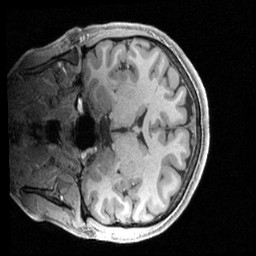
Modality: T1w
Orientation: coronal
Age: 21
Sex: female
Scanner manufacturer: siemens
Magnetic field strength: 3 T
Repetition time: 2.4 s
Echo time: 0.00224 s